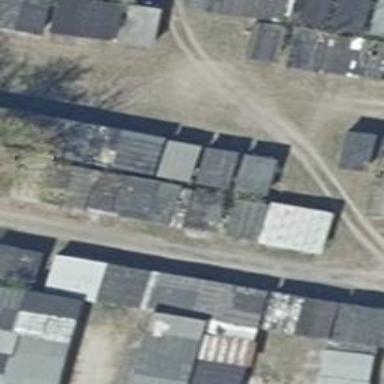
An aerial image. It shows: Group of garages.